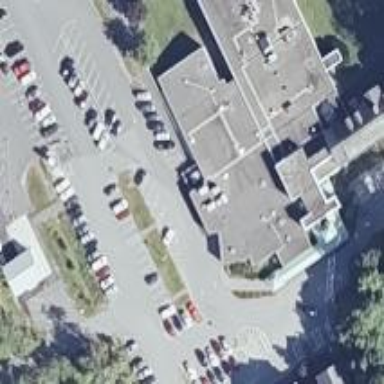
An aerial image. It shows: Hospital providing healthcare services.